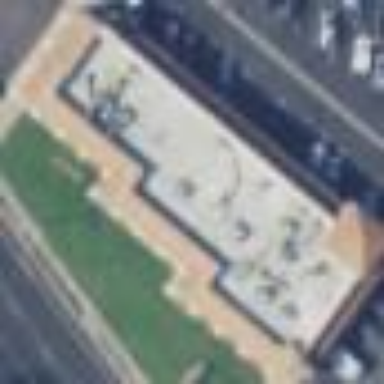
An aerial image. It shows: Retail building.